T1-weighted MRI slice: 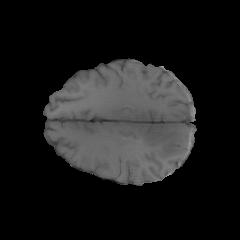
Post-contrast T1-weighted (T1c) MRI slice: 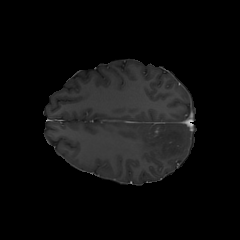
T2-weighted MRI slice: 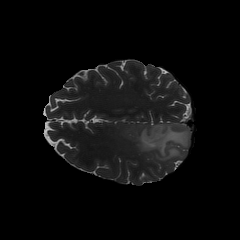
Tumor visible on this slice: yes